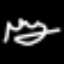
Label: squiggle